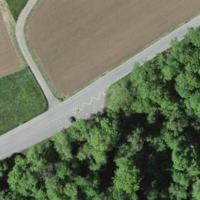
EUNIS habitat code: 41
Species observed at this site:
Geranium pyrenaicum